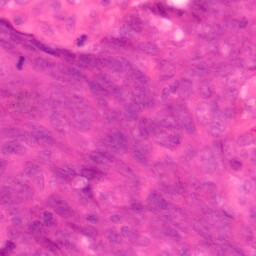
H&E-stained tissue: Colon